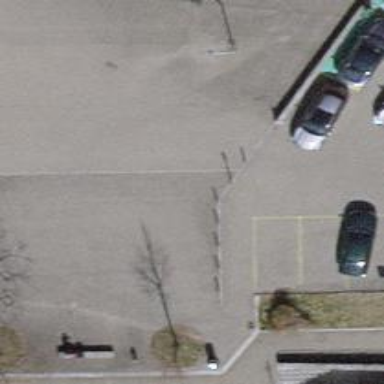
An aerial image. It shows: Bollard.